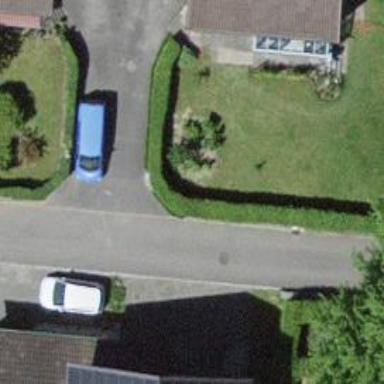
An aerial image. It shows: Hedge barrier.